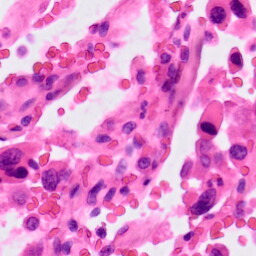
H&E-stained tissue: Lung